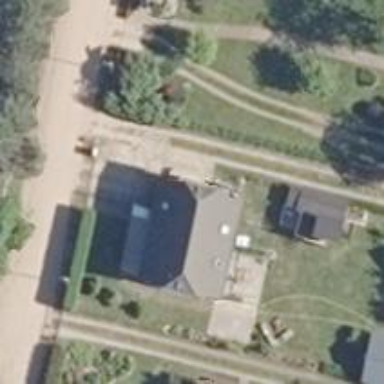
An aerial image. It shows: Driveway leading to service road.